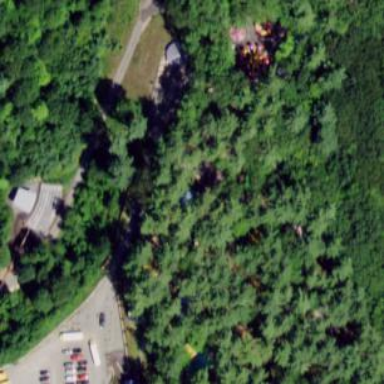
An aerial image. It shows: Theme park.